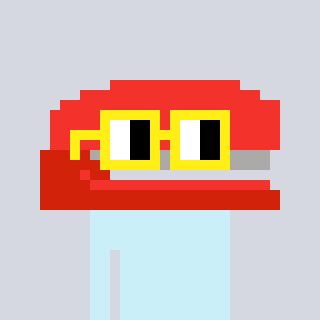
a pixel art character with square yellow glasses, a stapler-shaped head and a gold-colored body on a cool background